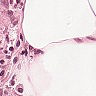
Metastatic tissue present: no